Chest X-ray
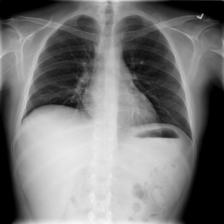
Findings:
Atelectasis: positive
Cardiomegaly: negative
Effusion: negative
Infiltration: positive
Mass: negative
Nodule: negative
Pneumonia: negative
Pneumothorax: negative
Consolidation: negative
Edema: negative
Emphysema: negative
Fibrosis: negative
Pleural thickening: negative
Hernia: negative